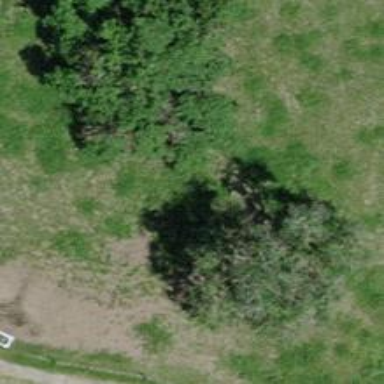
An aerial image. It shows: Broadleaved tree with lush foliage.